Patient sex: F
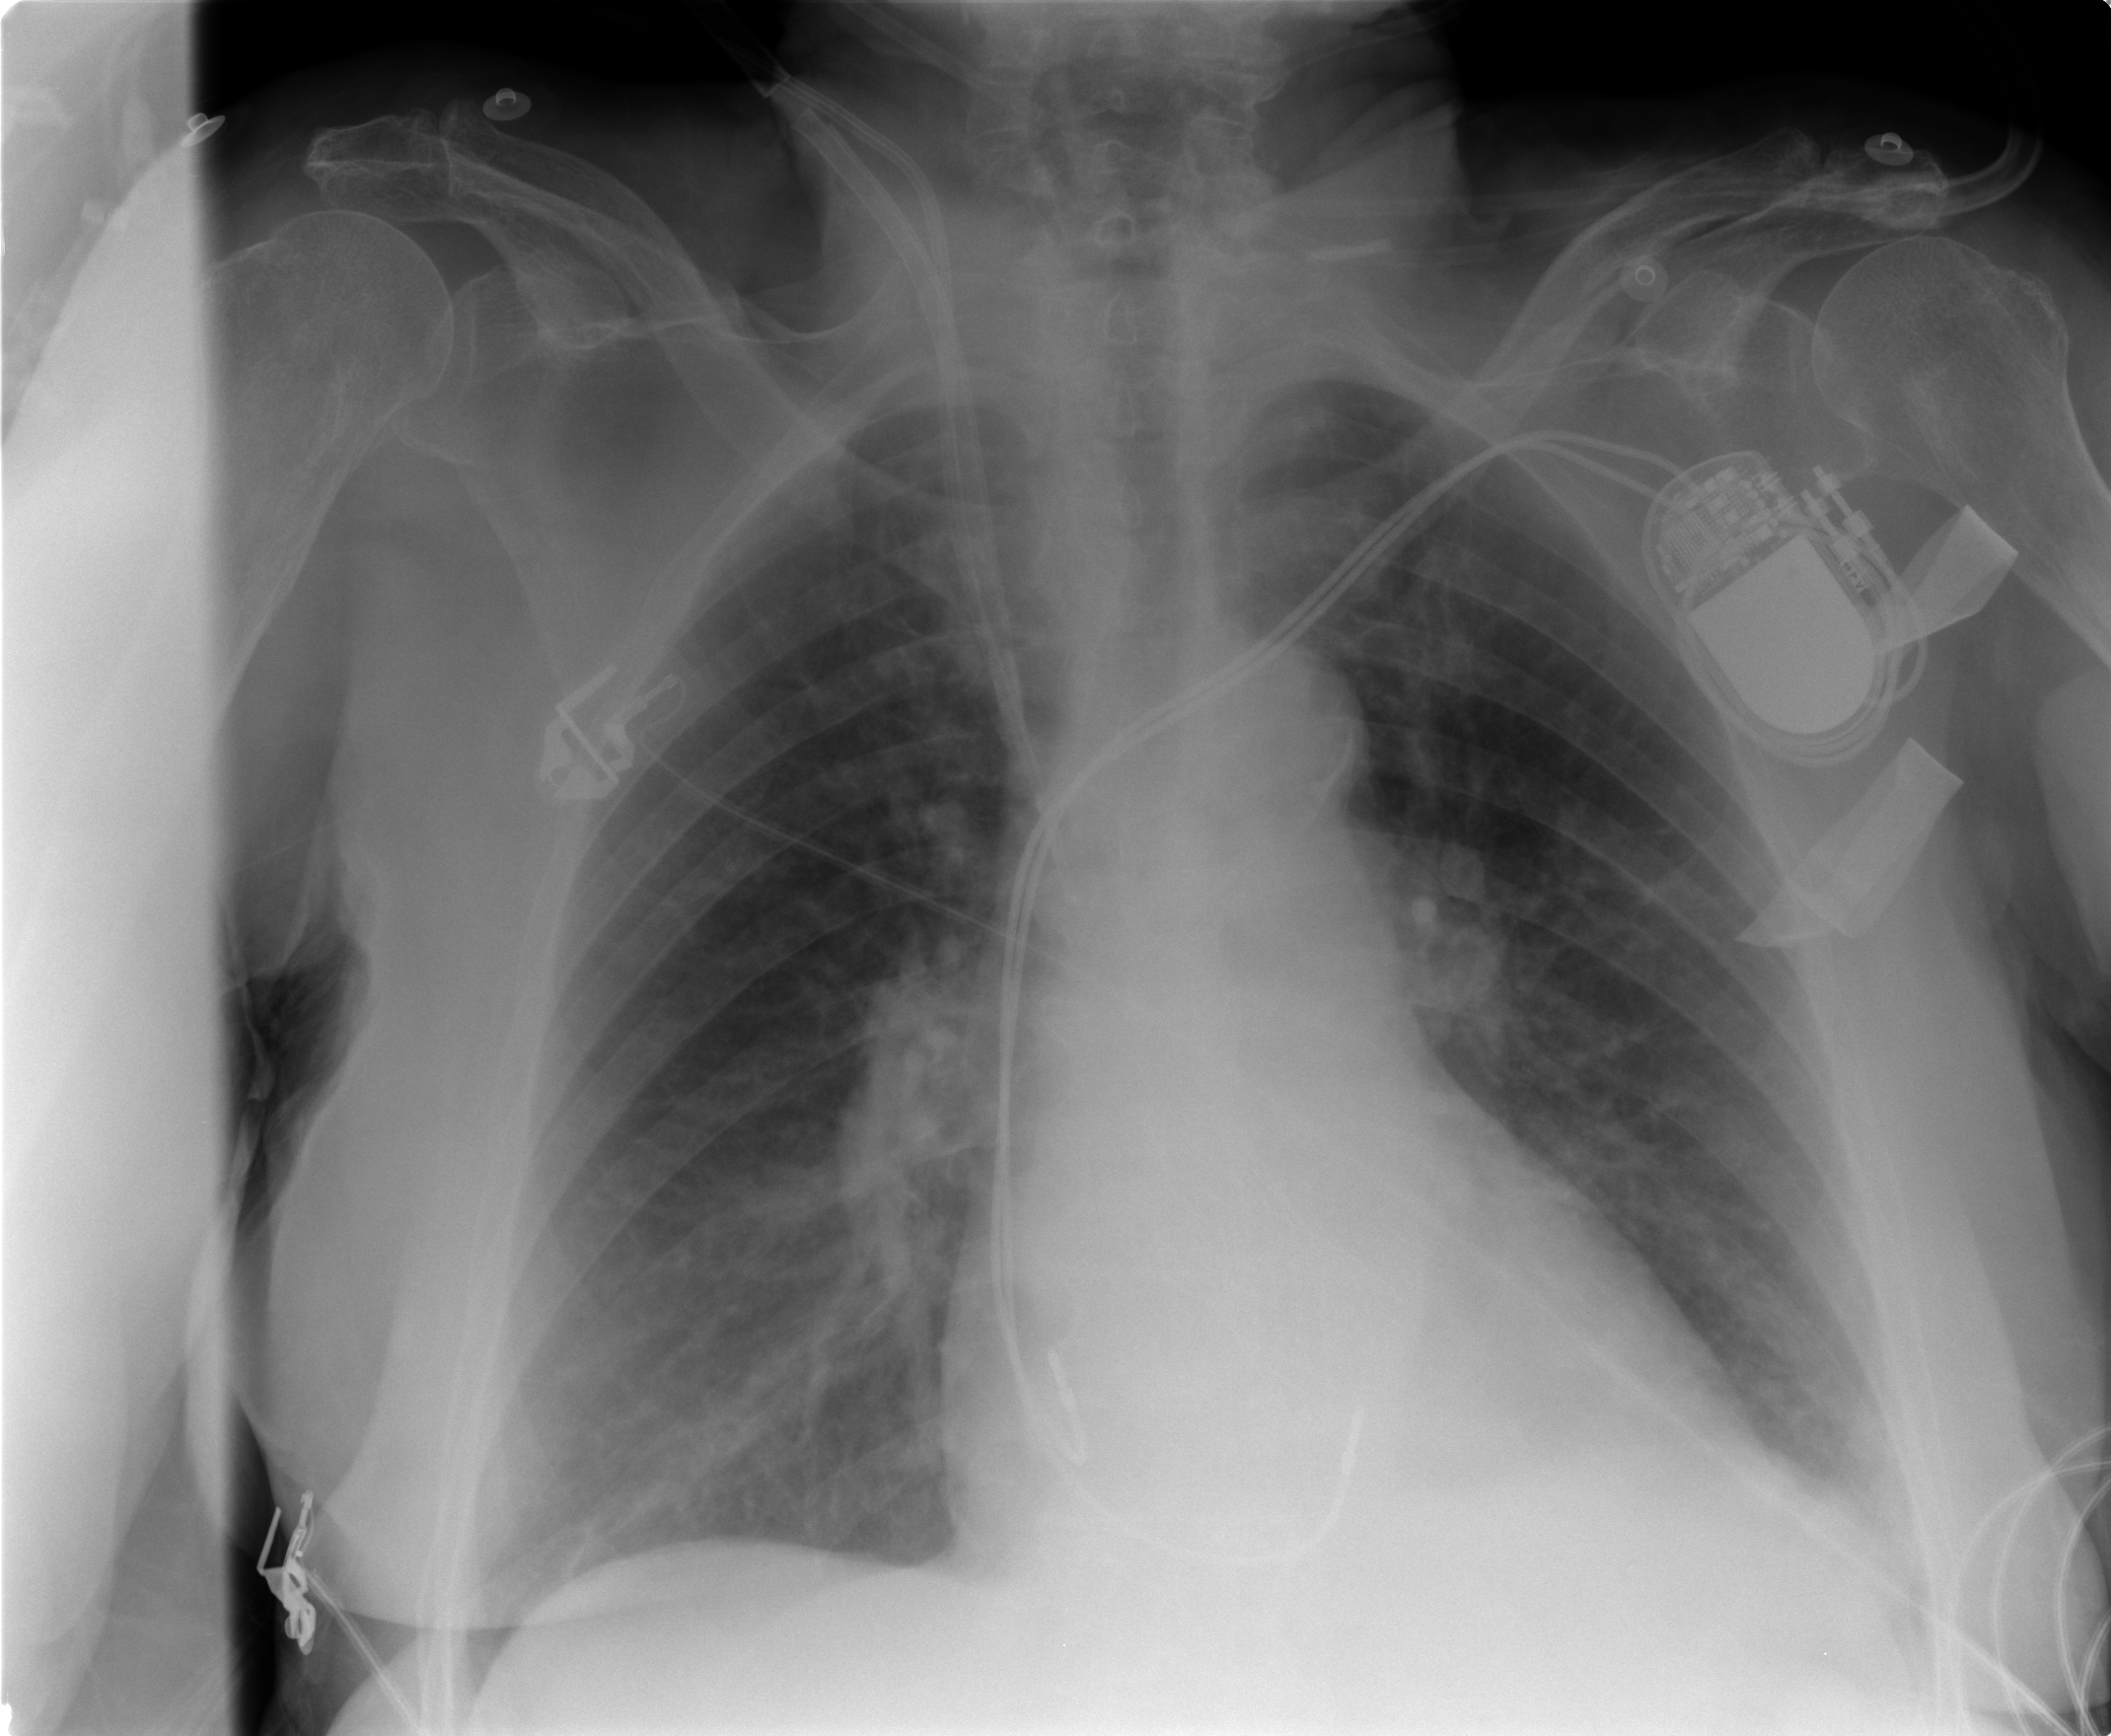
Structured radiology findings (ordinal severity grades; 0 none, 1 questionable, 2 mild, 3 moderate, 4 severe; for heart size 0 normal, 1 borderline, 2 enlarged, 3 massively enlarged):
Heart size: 0
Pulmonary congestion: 2
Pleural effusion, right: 0
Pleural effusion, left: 0
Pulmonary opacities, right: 1
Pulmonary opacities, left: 1
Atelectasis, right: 0
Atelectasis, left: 0